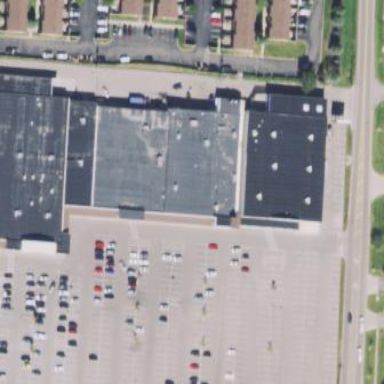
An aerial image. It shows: Commercial building.